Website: walmart
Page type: customer-info-address
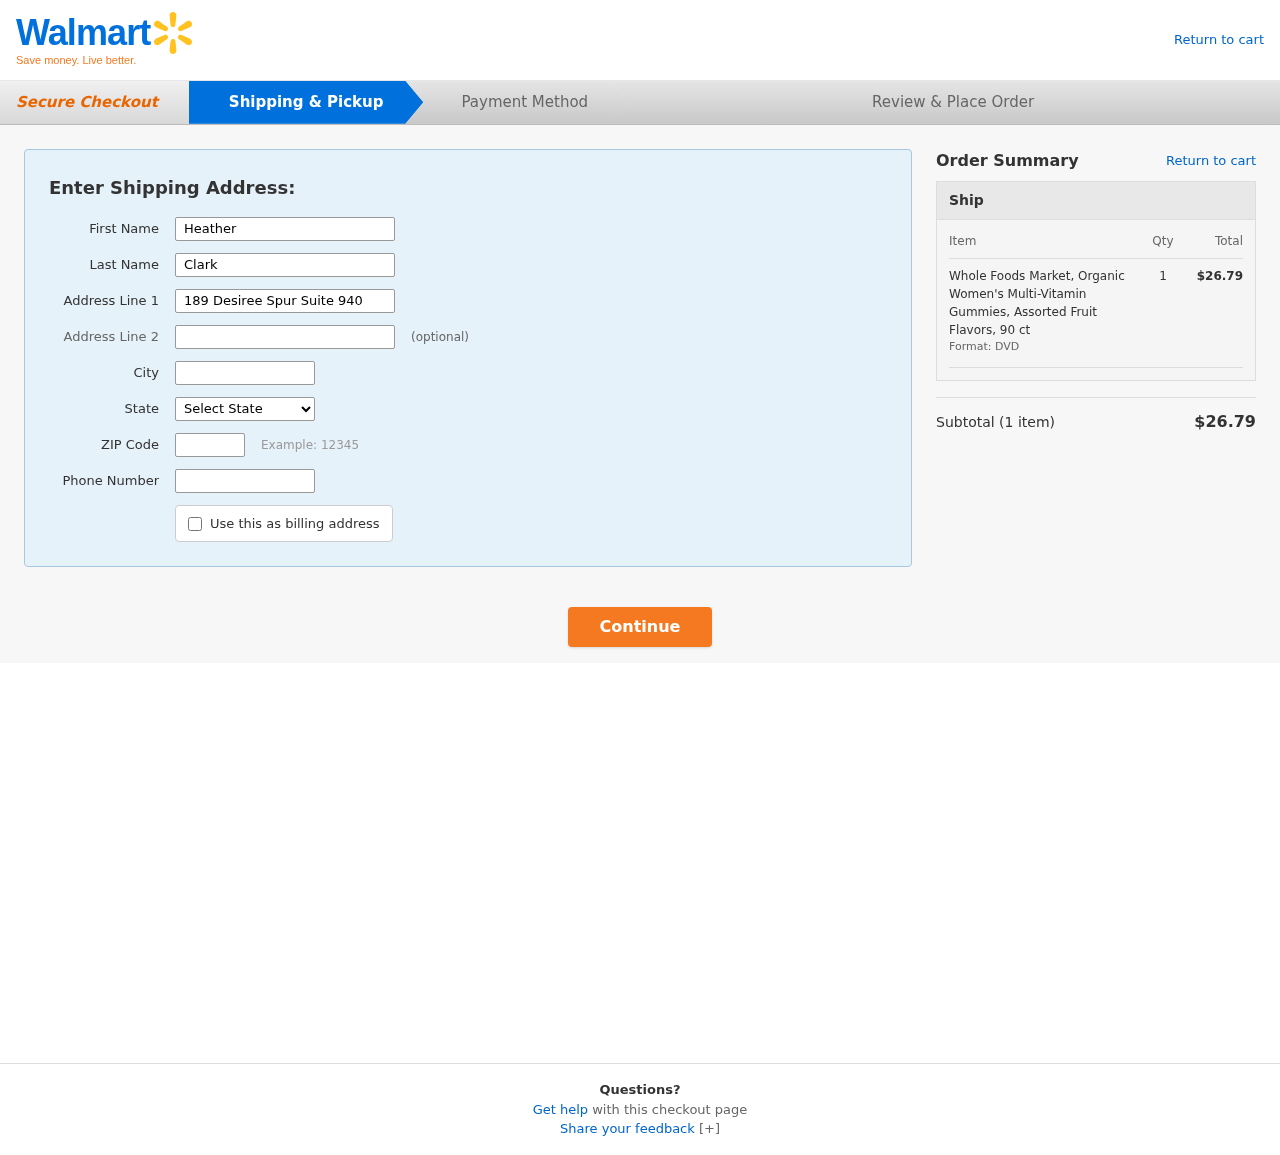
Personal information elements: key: PII_CITY
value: Melanieview
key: PII_FIRSTNAME
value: Heather
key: PII_LASTNAME
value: Clark
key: PII_PHONE
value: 3257539091
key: PII_POSTCODE
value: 44570
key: PII_STATE
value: South Carolina
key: PII_STREET
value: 189 Desiree Spur Suite 940
Product elements: key: PRODUCT1_NAME
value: Whole Foods Market, Organic Women's Multi-Vitamin Gummies, Assorted Fruit Flavors, 90 ct
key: PRODUCT1_QUANTITY
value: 1
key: PRODUCT1_LINE_TOTAL
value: $26.79
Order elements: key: ORDER_NUM_ITEMS
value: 1
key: ORDER_SUBTOTAL
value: $26.79